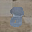
Label: 8